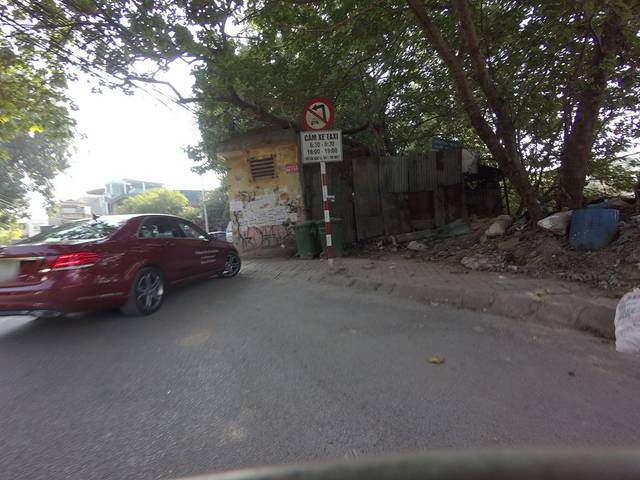
Region: Vietnam
Coordinates: 21.04, 105.829